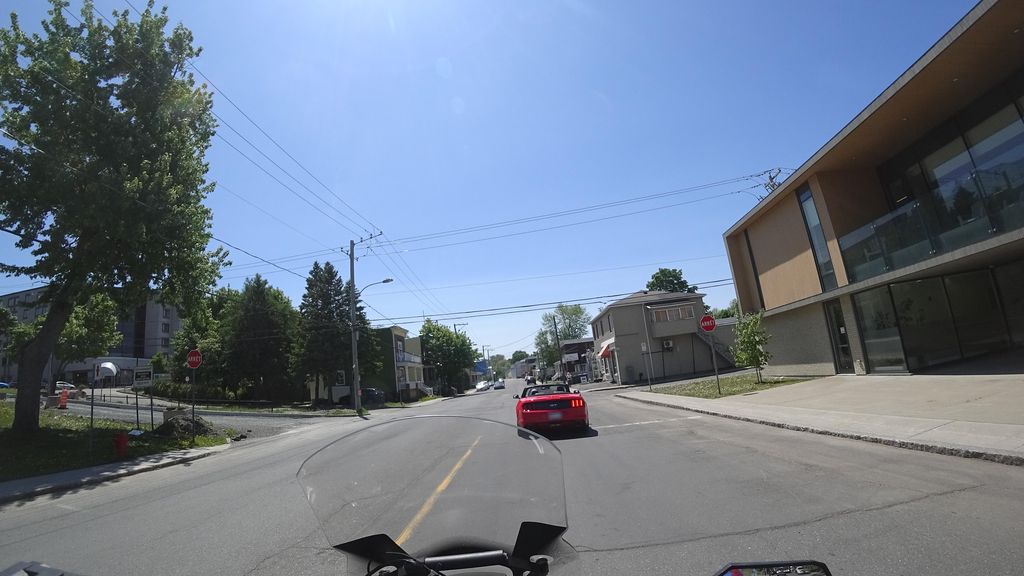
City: quebec_city